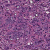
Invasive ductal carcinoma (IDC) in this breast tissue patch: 1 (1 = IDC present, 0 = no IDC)